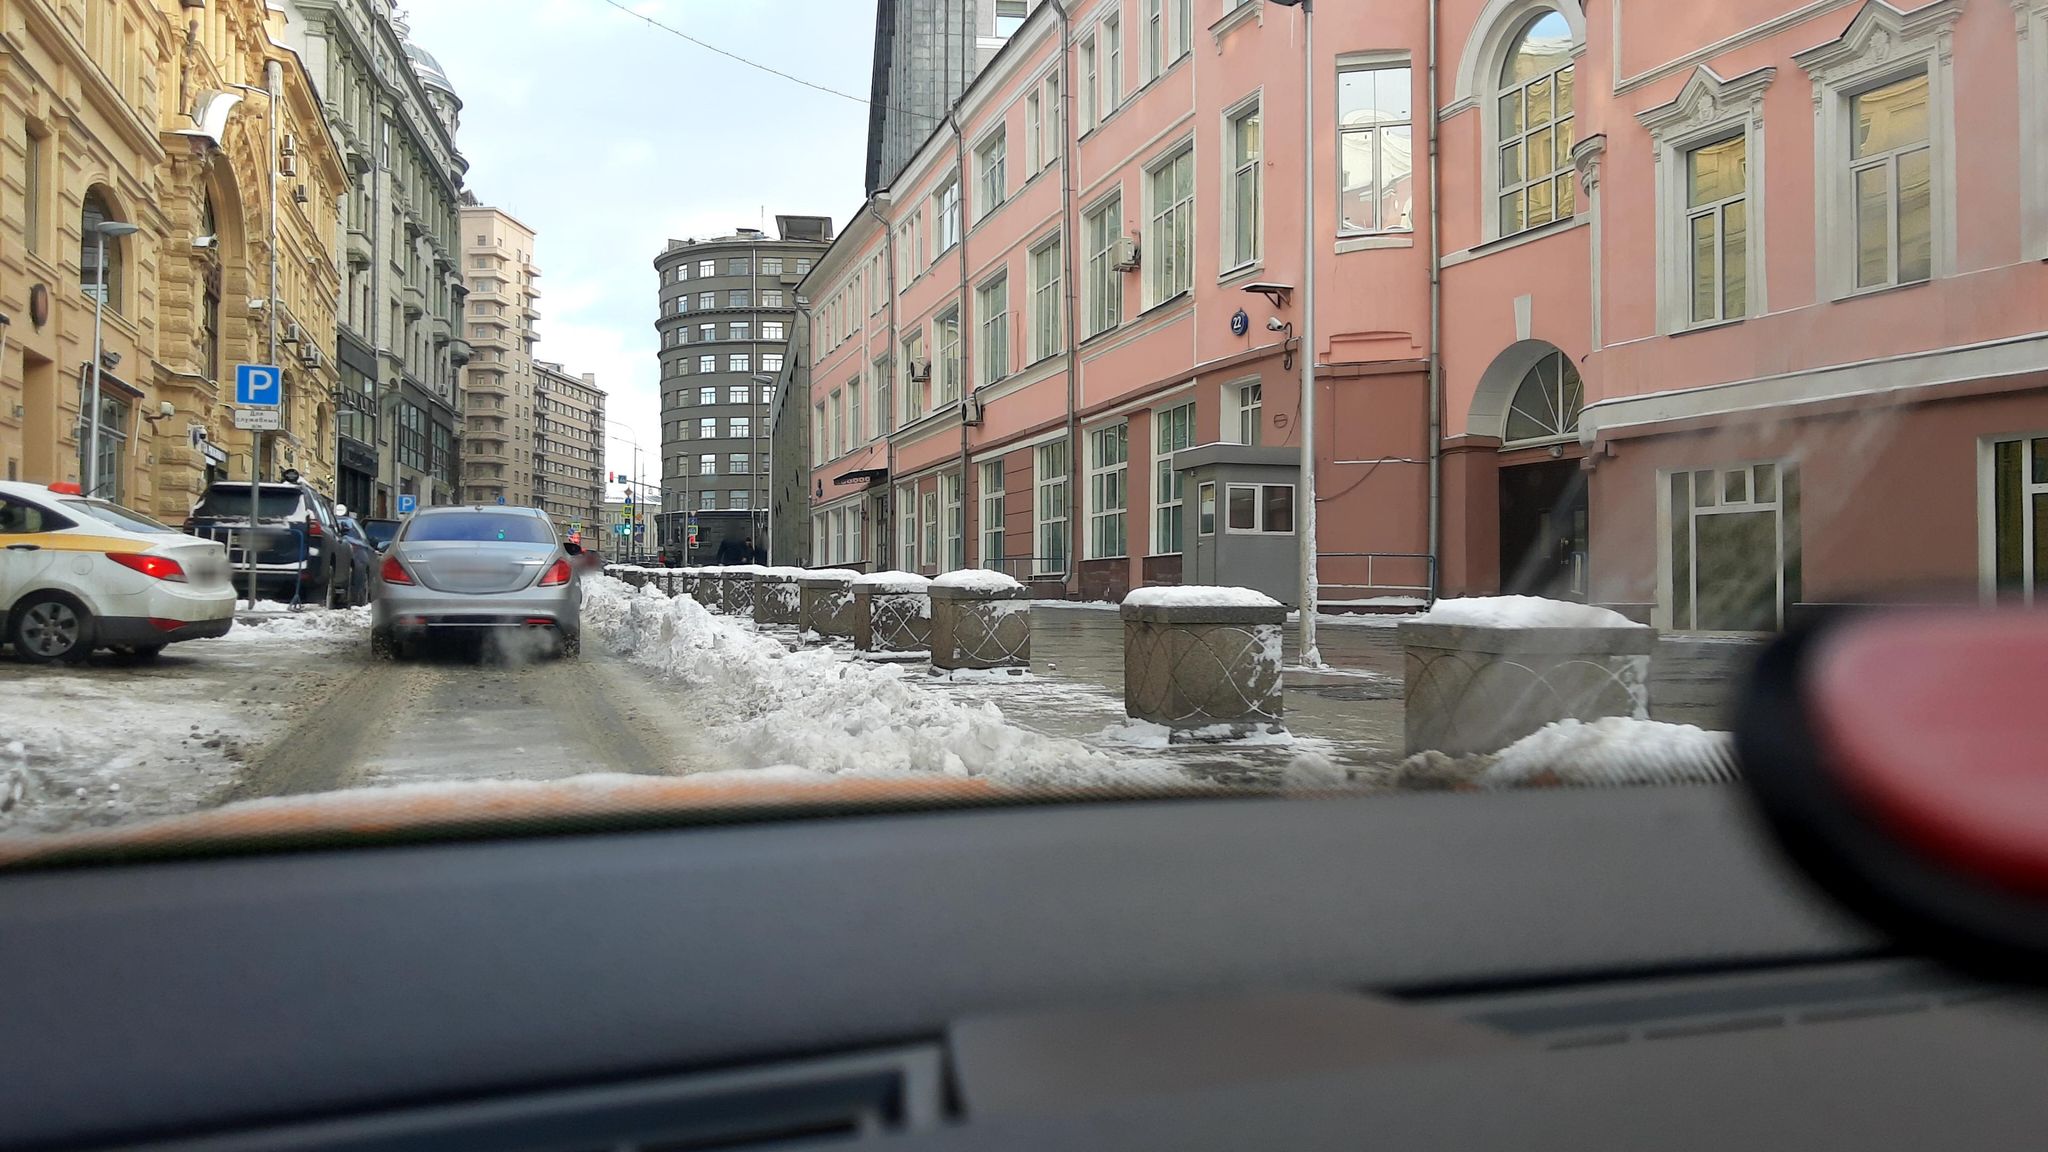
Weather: snowy
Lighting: day
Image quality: good
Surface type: driving surface
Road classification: unclassified
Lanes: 3
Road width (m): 2
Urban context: urban centre
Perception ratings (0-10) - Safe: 8.18, Lively: 8.95, Beautiful: 4.61, Boring: 3.22, Depressing: 2.68, Wealthy: 8.32